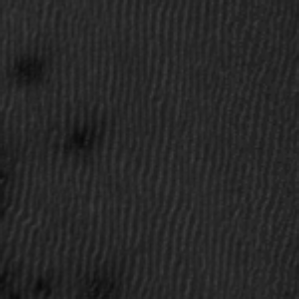
Label: frost